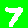
Digit: 7